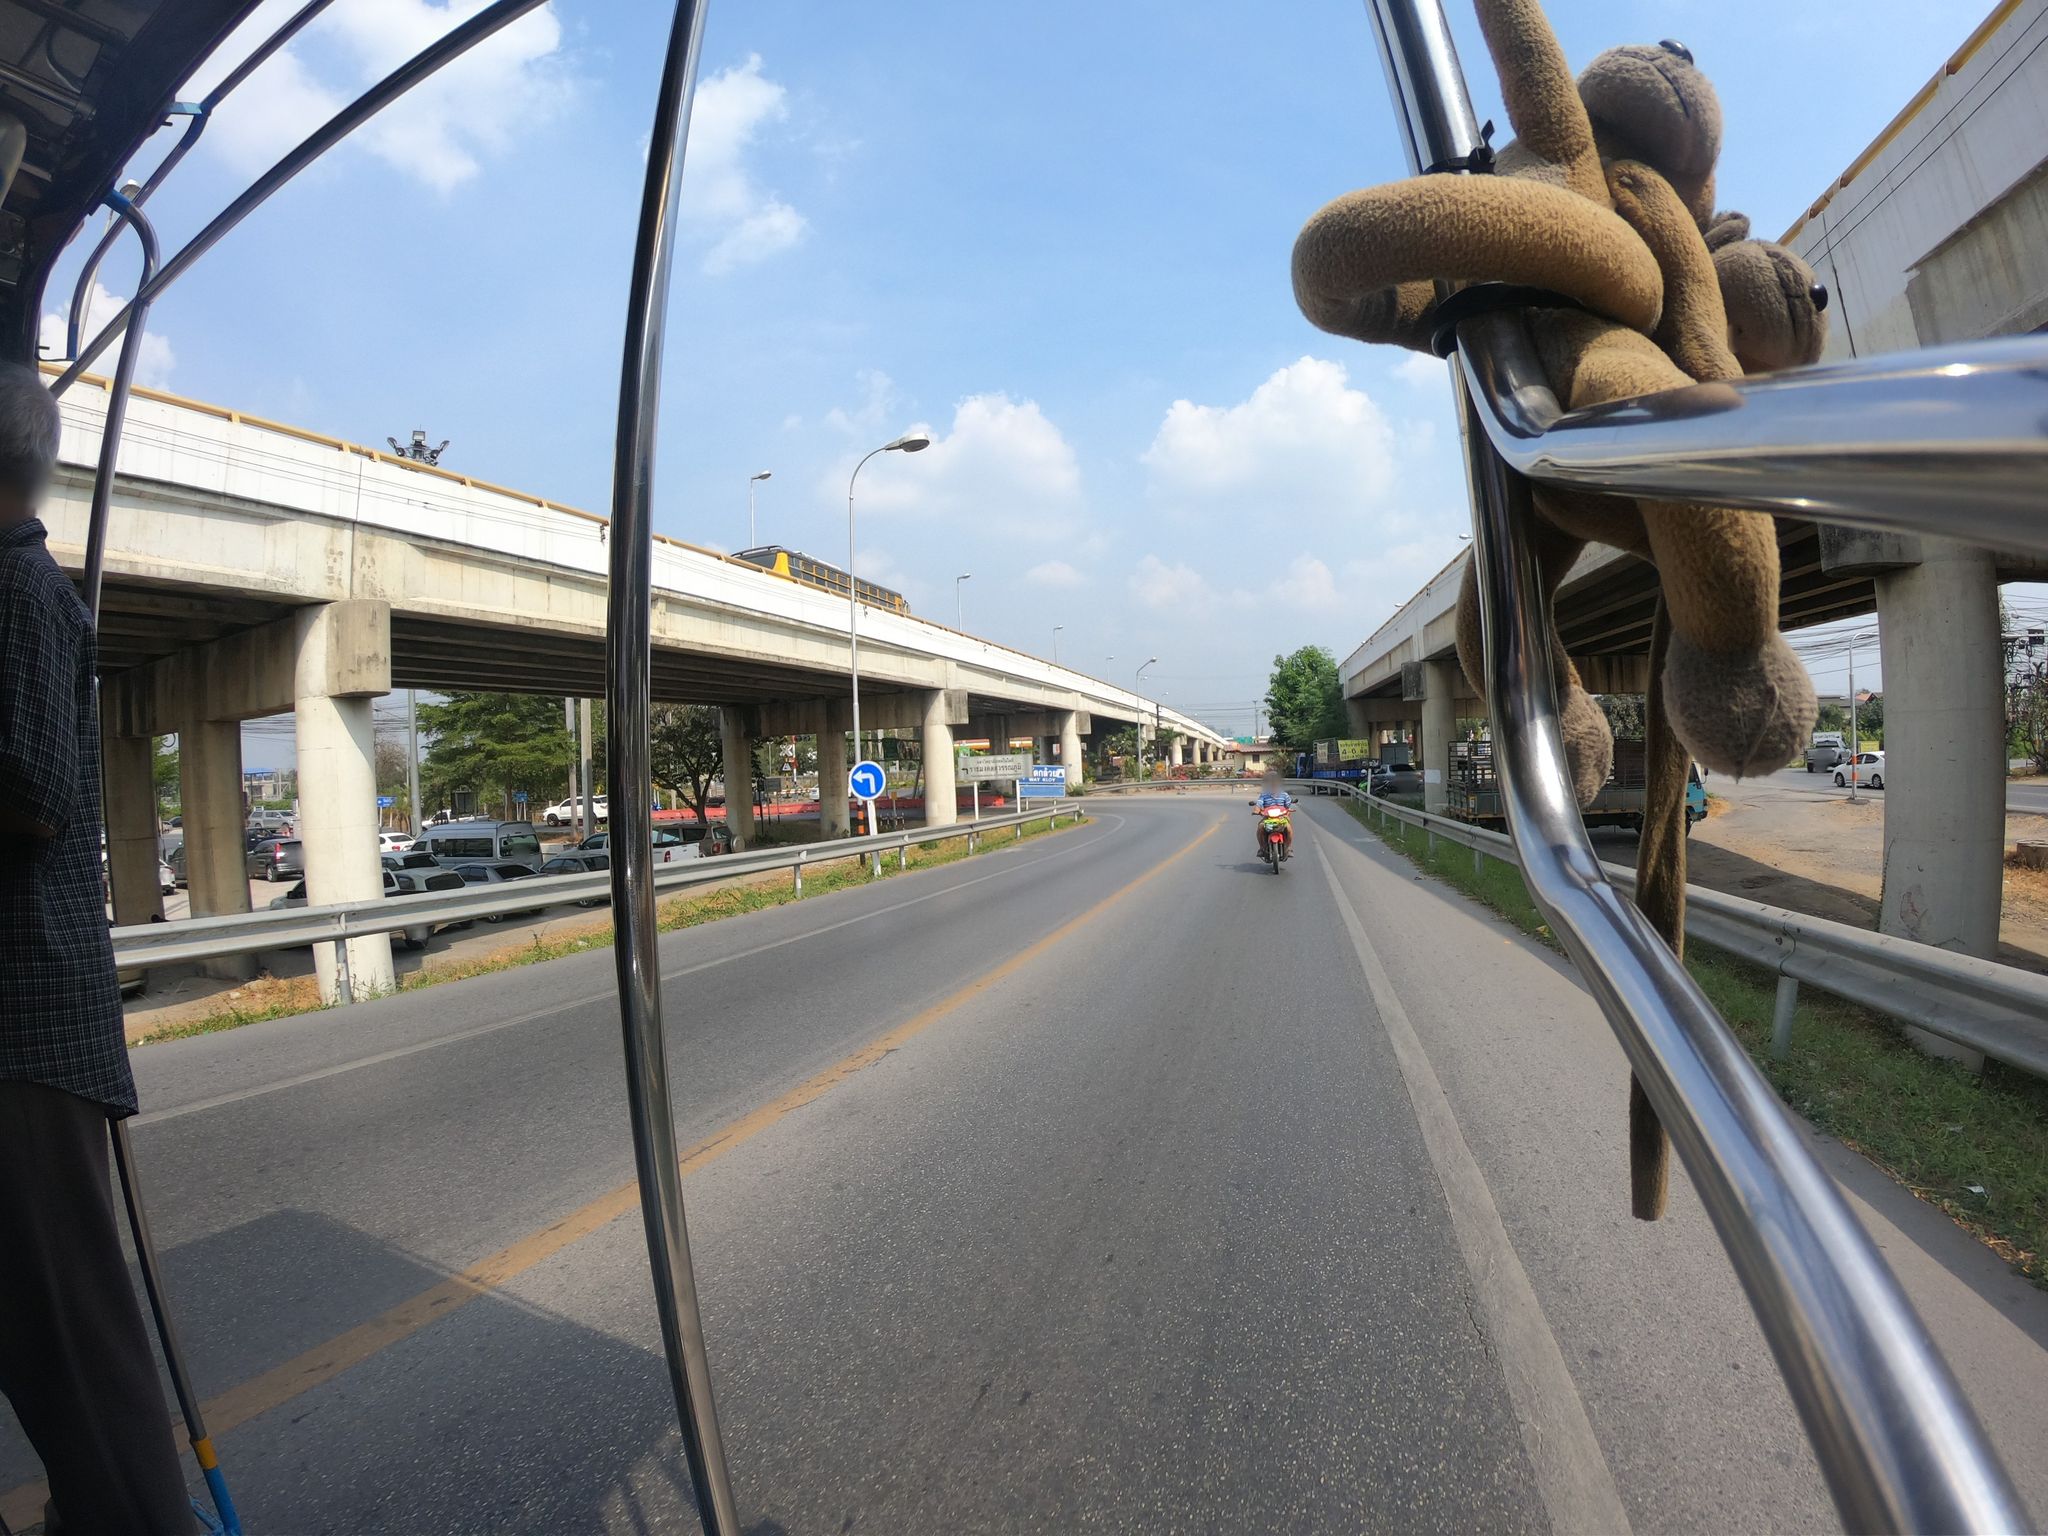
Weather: clear
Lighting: day
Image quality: good
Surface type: cycling surface
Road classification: secondary
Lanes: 2
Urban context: semi-dense urban cluster
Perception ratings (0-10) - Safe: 3.09, Lively: 7.69, Beautiful: 4.77, Boring: 5.78, Depressing: 4.78, Wealthy: 3.79